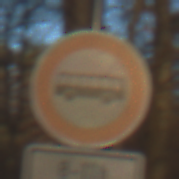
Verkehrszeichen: VerbotKraftomnibusse
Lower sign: ZeitangabenOhneBeschraenkungAufWochentage2
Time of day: SunriseSunset
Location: Outdoor (Nature)
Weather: Clear
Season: Autumn
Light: Natural